Field crop: maize
Growth stage: 1
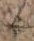
Species: salsola